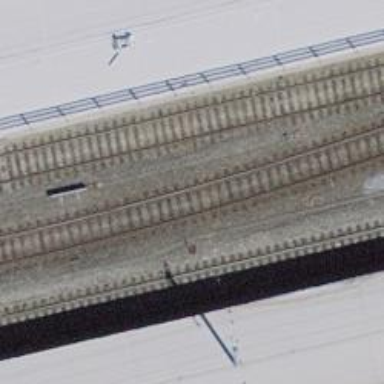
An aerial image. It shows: Rail siding with electrified tracks using contact line.